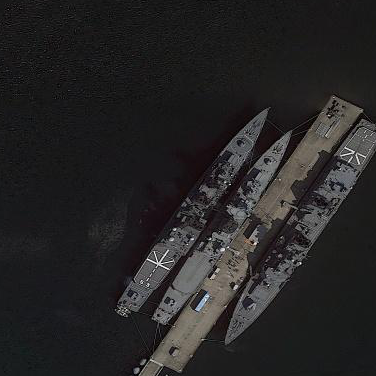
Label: cruiser